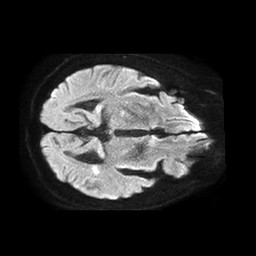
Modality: TRACE
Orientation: axial
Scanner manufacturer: philips
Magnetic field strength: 1.5 T
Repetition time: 4.6 s
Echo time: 0.08517 s